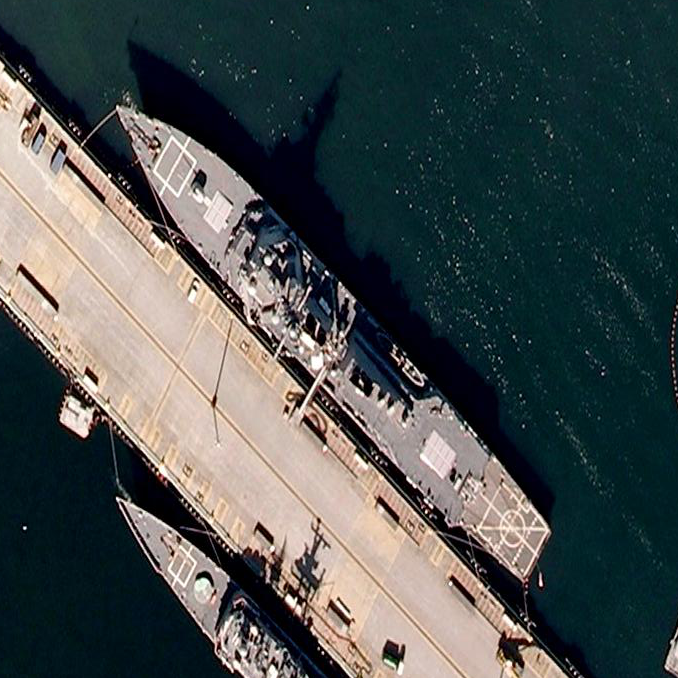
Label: destroyer